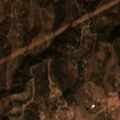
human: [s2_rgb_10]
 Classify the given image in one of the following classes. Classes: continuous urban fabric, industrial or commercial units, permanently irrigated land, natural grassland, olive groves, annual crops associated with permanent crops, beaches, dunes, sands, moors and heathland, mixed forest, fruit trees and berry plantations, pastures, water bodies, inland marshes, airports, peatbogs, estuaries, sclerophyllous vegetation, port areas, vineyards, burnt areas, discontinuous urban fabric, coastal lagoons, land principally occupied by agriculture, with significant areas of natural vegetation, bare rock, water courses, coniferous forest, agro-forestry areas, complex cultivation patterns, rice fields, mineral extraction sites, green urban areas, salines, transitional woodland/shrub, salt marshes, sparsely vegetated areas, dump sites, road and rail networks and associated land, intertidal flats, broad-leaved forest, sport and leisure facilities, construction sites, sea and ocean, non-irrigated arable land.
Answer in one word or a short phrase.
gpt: fruit trees and berry plantations, complex cultivation patterns, broad-leaved forest, sclerophyllous vegetation, transitional woodland/shrub